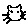
Label: cat